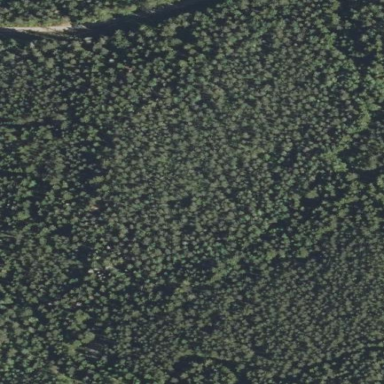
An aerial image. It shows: Swamp in wetland area.